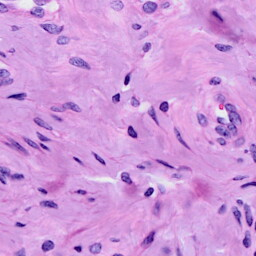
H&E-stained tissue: Cervix